Interaction volume radius: 10 \u00c5
Interaction volume height: 30 \u00c5
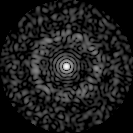
Disorder parameter: 0.8273